Question: I have a bunch of financial data in json format and need to extract two pieces of information from it:
- 'ticker symbols'- 'industry'
Here's the <URL> to the data and below you can see what the data looks like in a json viewer:

Here's my latest (non-working) attempt to retrieve the 'industry names':
'''
string url = "http://query.yahooapis.com/v1/public/yql?q=select%20%2A%20from%20yahoo.finance.industry%20where%20id%20in%20(select%20industry.id%20from%20yahoo.finance.sectors)&format=json&env=store%3A%2F%2Fdatatables.org%2Falltableswithkeys";
string json = new WebClient().DownloadString(url);
JObject o = JObject.Parse(json);
IList<string> industries = o.SelectToken("query.results.industry").Select(s => (string)s).ToList();
'''
How can I retrieve the 'ticker symbols' and 'industry names'and store them in a convenient way (e.g. as string arrays or in a dictionary)?
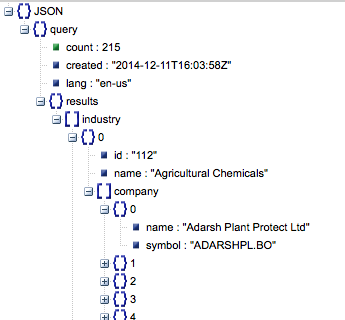
Answer: Looks like a 'Dictionary<string, IEnumerable<string>>' might be well suited for this. If not, this should at least give you an idea of how to select the information you need:
'''
Dictionary<string, IEnumerable<string>> industryData =
o.SelectToken("query.results.industry")
.ToDictionary(
ind => ind["name"].ToString(),
ind => ind["company"] != null ?
ind["company"].Select(c => c["symbol"].ToString()) : null);
'''
The conditional is necessary because there's (at least) one industry with zero companies (and no name for that matter). This will give you a dictionary who's keys are industry names and who's values are an 'IEnumerable<string>' of stock tickers.